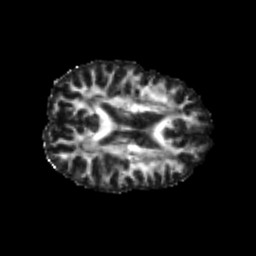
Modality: FA
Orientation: axial
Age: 26
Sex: female
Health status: healthy
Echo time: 0.074 s